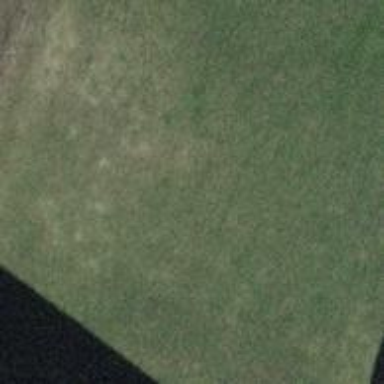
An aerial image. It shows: Open area covered with grass.